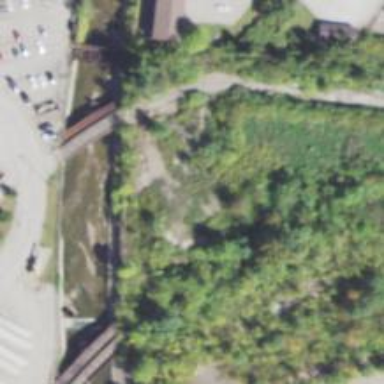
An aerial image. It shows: Abandoned railway.